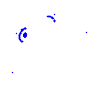
Particle: pion